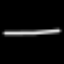
Label: line